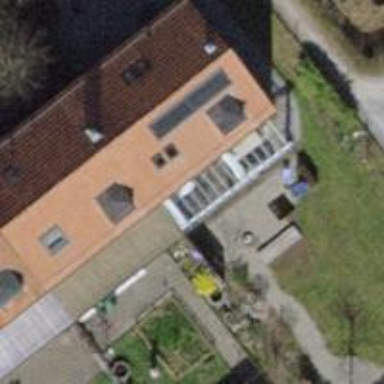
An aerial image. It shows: Semidetached house with tiled roof.